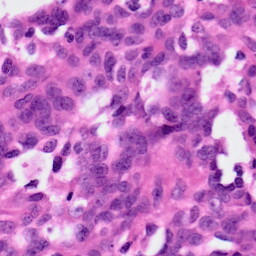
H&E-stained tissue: Ovarian